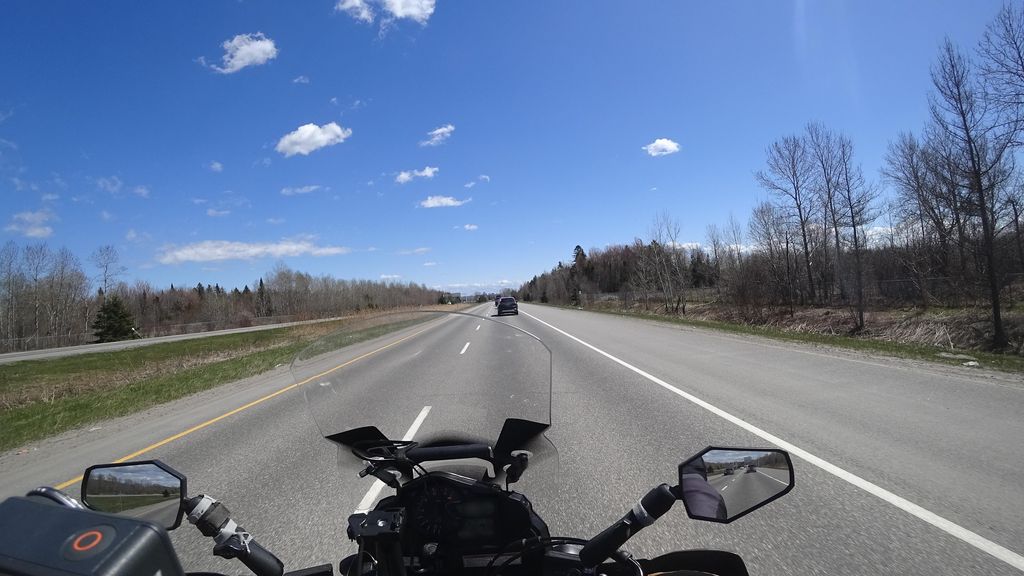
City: quebec_city